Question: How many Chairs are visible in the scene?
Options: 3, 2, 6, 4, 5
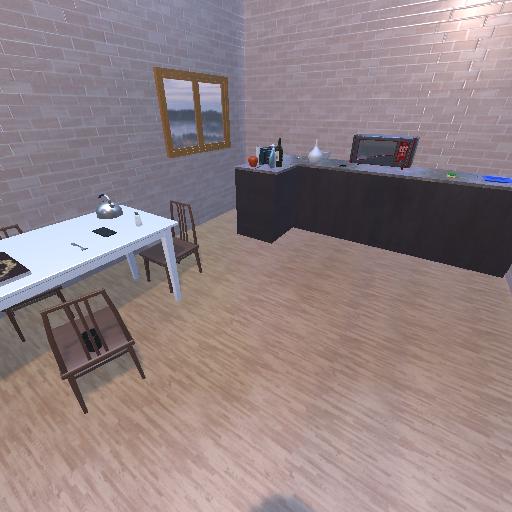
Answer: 3